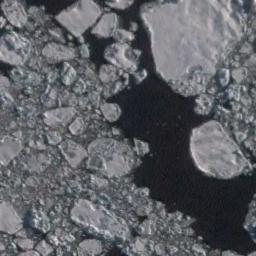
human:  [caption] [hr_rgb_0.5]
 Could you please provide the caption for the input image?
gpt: A lot of sea ice of different sizes gathers together and the color of the seawater is deep blue .

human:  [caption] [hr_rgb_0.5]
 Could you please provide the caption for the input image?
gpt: The sea is surrounded by sea ice .

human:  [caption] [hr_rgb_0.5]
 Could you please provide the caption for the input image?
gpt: There are many ice on the black sea .

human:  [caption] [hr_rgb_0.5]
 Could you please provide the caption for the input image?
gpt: There are countless ice cubes of various sizes that are closely connected to form a large piece floating on the deep blue sea and cover the sea .

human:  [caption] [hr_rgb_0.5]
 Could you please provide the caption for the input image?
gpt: There are sea ice linked into sheets .